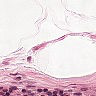
Metastatic tissue present: no